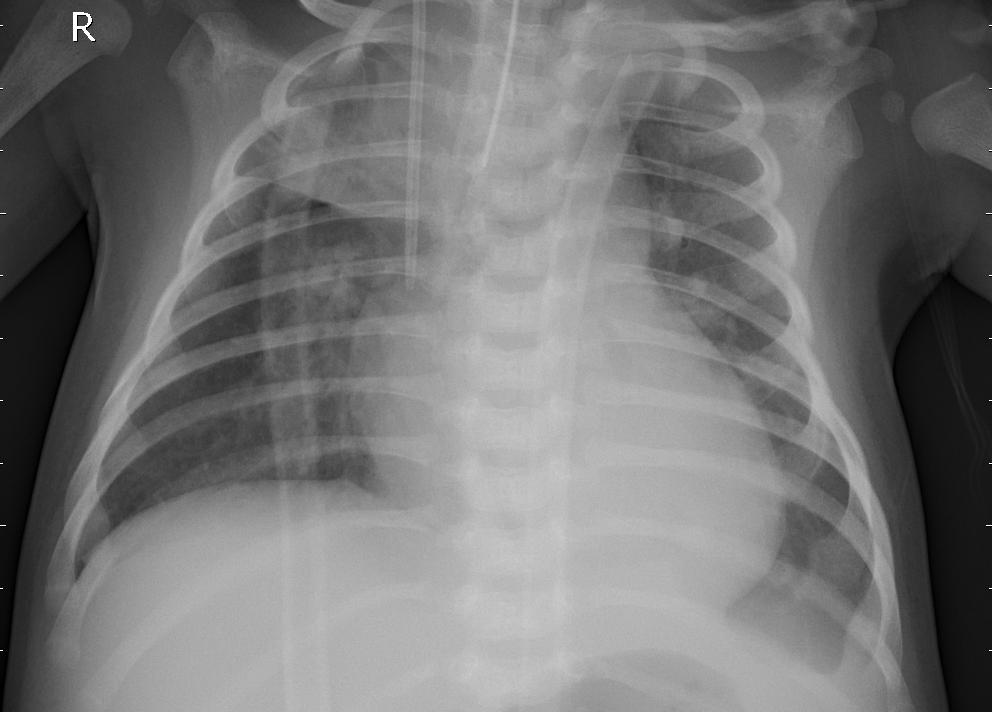
Diagnosis: PNEUMONIA